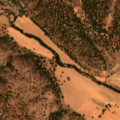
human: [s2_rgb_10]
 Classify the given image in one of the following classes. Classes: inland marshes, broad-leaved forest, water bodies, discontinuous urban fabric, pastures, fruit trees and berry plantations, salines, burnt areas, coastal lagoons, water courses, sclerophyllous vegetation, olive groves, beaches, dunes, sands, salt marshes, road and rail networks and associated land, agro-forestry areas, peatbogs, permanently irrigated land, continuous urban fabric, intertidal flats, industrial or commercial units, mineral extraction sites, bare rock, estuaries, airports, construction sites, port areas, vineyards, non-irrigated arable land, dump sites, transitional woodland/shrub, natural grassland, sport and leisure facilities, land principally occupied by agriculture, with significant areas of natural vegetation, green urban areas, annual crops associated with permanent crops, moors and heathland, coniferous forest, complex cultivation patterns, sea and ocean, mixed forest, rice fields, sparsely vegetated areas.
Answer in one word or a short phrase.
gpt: non-irrigated arable land, complex cultivation patterns, agro-forestry areas